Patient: sex F, age 35
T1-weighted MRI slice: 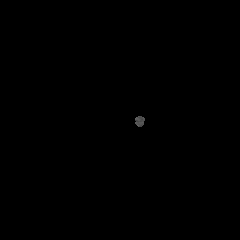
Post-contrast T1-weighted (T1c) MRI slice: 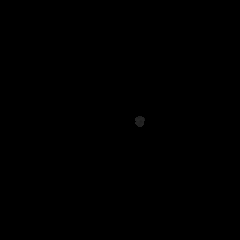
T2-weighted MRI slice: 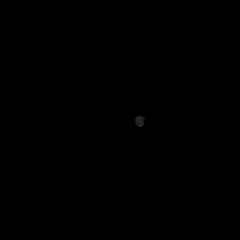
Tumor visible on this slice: no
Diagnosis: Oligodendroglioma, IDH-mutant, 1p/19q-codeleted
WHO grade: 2